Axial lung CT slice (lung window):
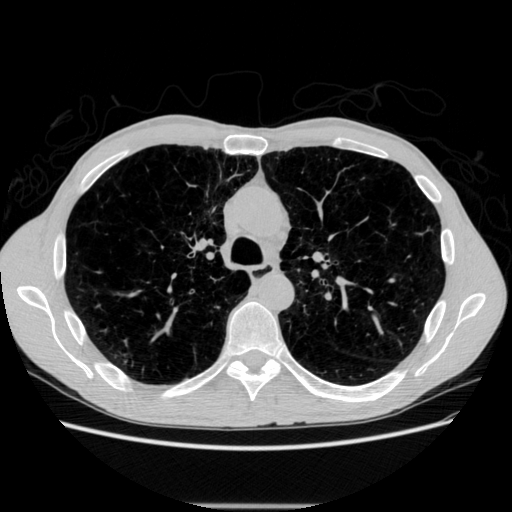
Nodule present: no